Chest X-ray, PA view. Patient: 60 years old, sex F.
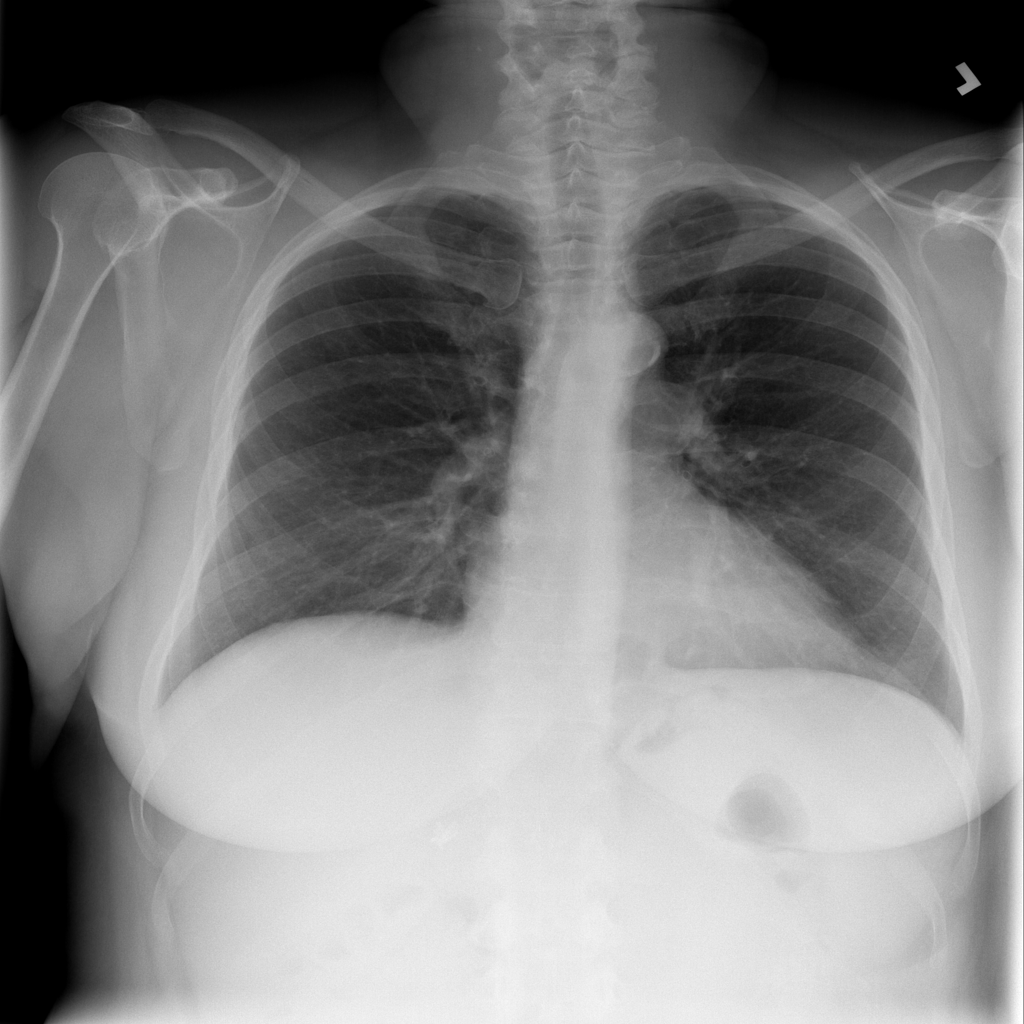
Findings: No Finding